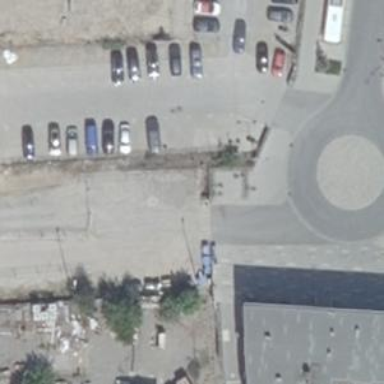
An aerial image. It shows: Asphalt parking aisle with diagonal parking on the left side. The road is designated as service road.